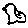
Label: bird